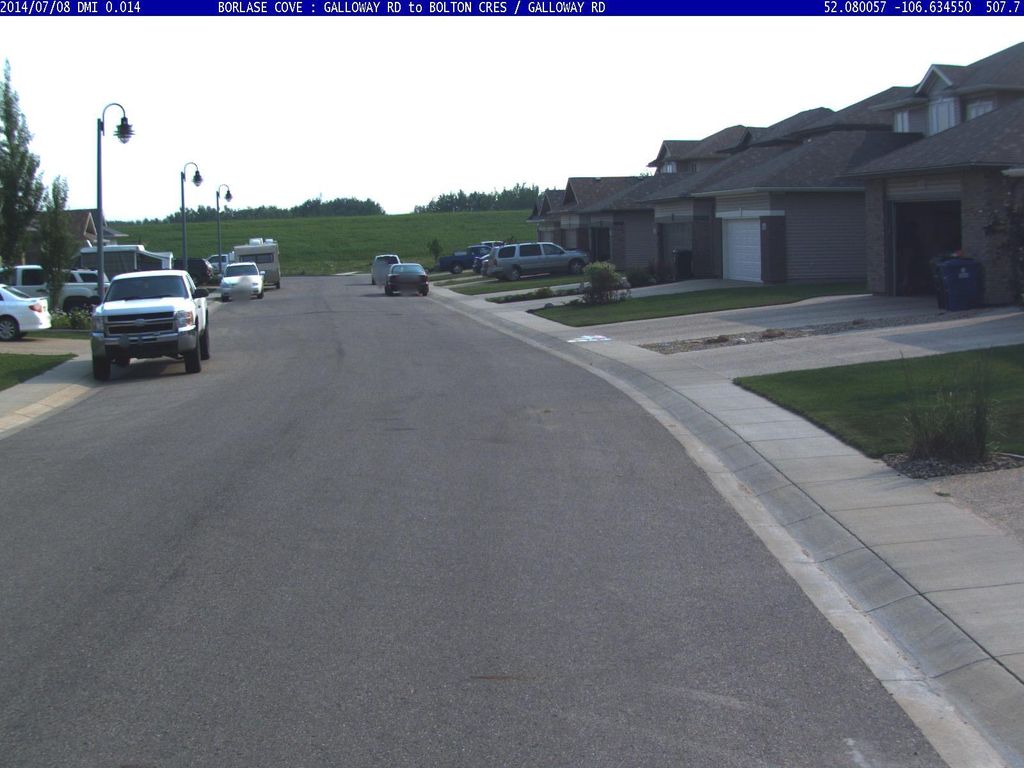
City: saskatoon